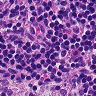
Metastatic tissue present: no